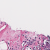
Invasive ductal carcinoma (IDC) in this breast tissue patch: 1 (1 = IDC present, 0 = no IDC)